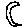
Label: moon